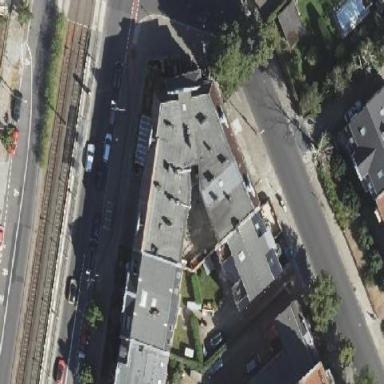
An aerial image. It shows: Unique apartment building with double saltbox roof shape.